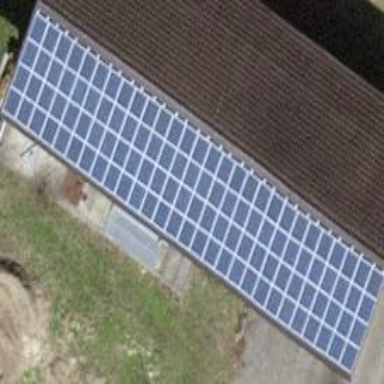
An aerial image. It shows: Small solar photovoltaic panel used as generator to produce electricity.